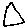
Label: triangle